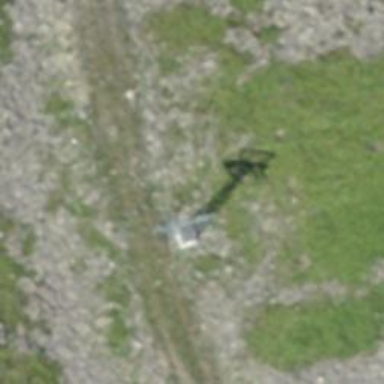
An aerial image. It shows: Pylon used for aerialway.